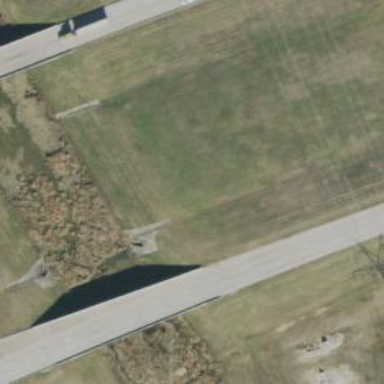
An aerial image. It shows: There is bridge in the image.